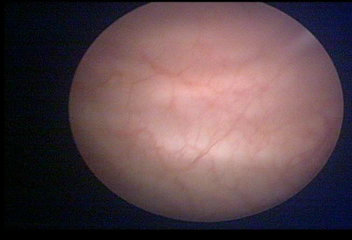
Modality: WLC
Class: Normal mucosa
Bladder cancer association: No